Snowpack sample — Buffalo Mountain, Silverthorne, Colorado, USA (1/25/25, 10:11 AM MST)
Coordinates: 39.6222, -106.1139
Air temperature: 22 °F
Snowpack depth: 110 cm
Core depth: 30 cm
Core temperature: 42.8 °F
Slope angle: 12°, slope face: 102°
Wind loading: high
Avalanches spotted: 0
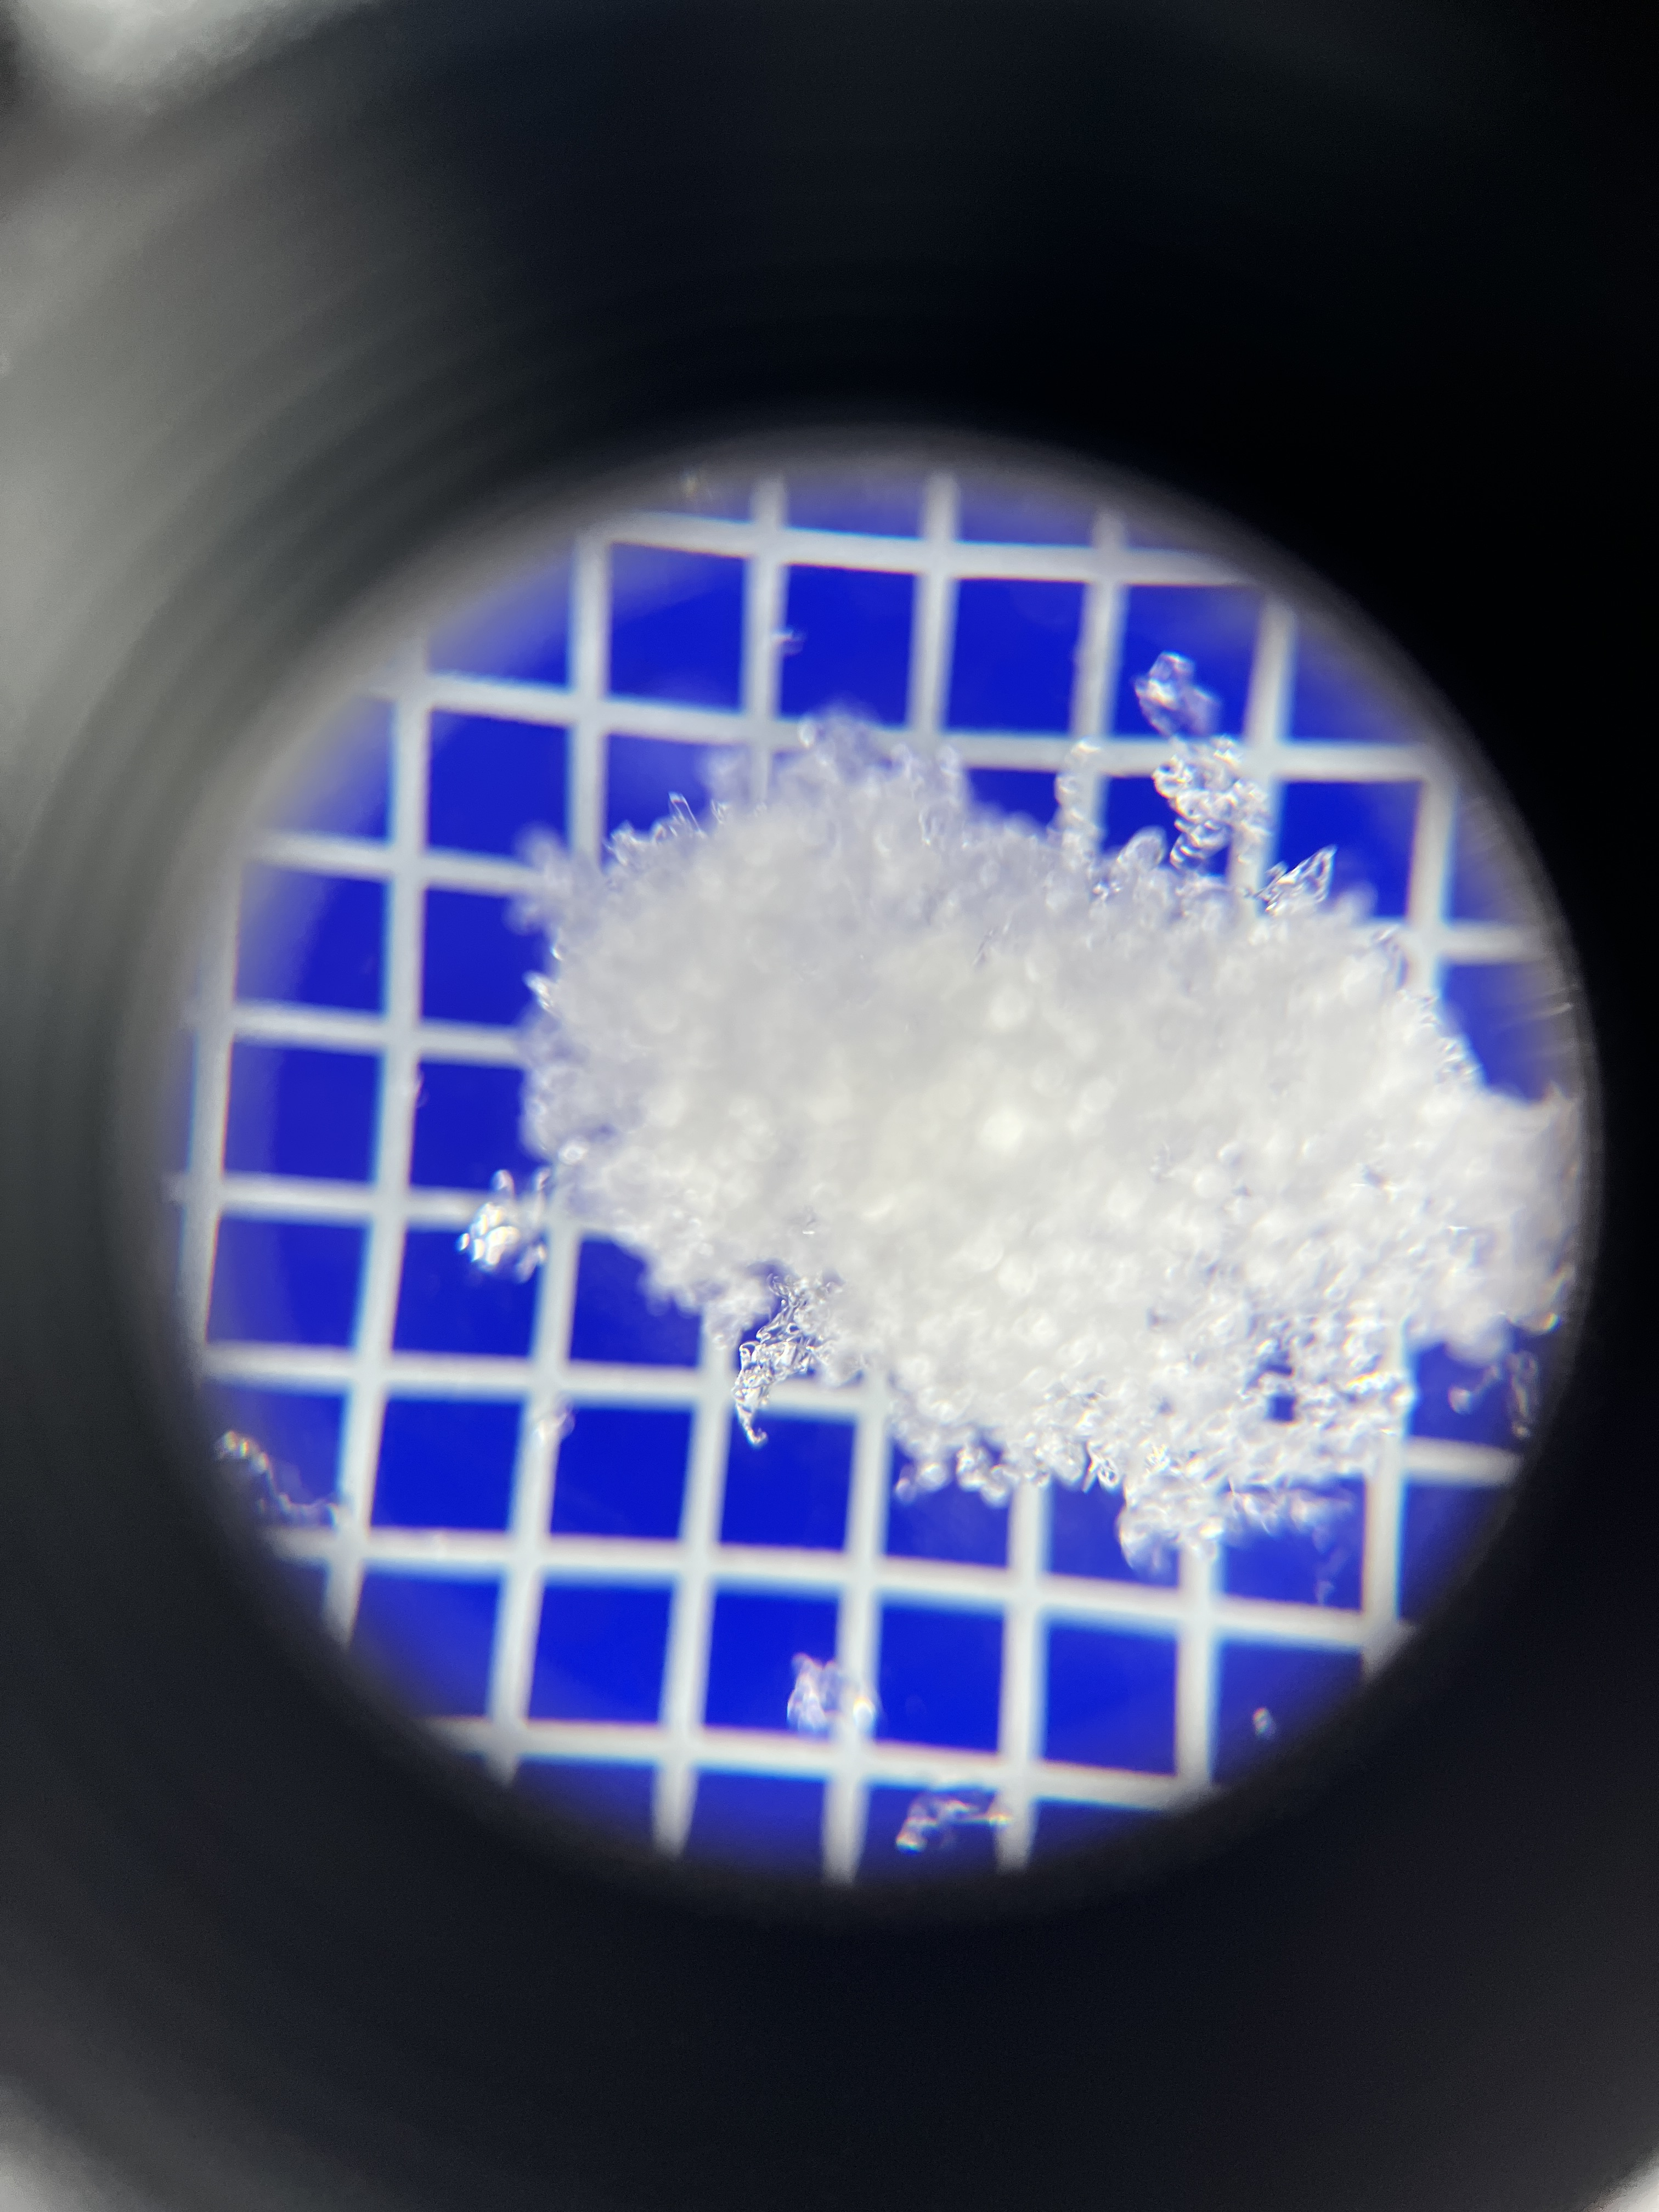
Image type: magnified_profile
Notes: No avalanches nearby, collected on the outskirts of a fire break 15 meters from the treeline, on way to Buffalo and Red Mountain